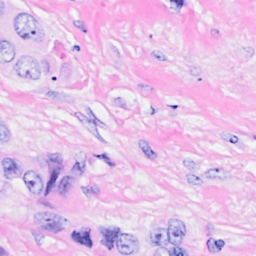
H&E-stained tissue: Breast